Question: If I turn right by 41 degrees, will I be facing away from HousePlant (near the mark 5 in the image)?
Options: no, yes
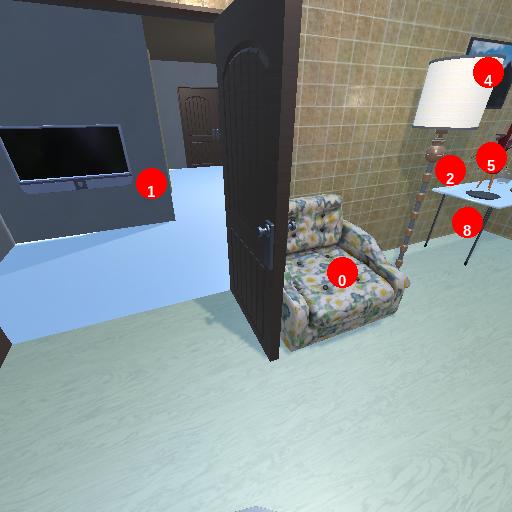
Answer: no